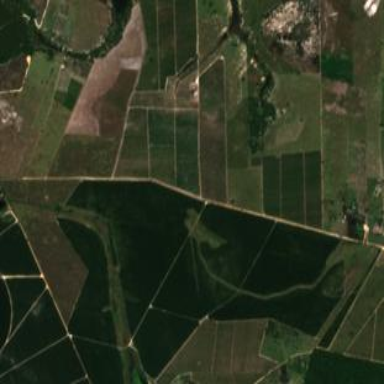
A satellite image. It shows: Farmland with sugarcane crops growing.